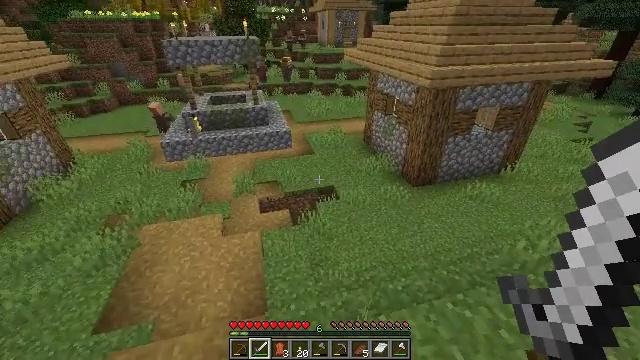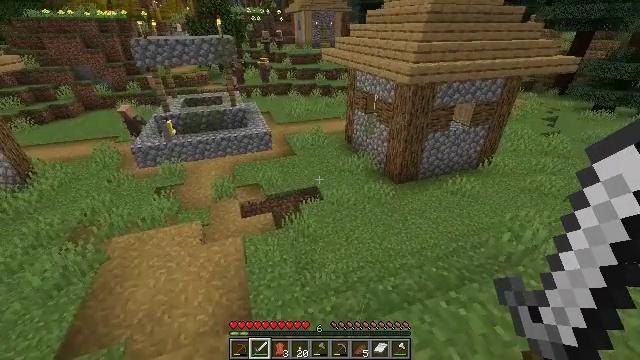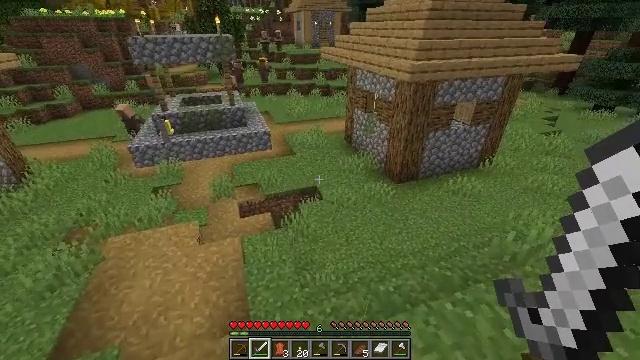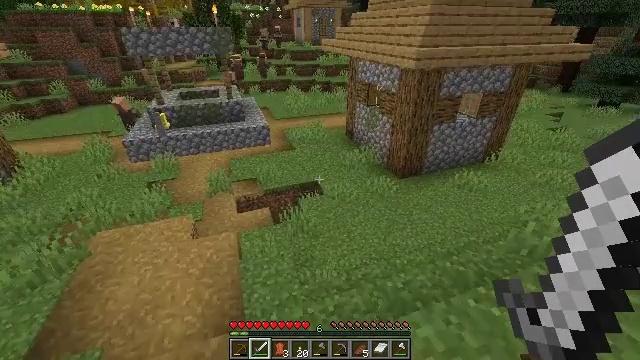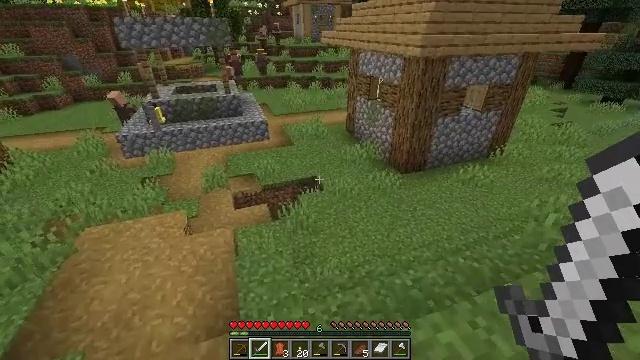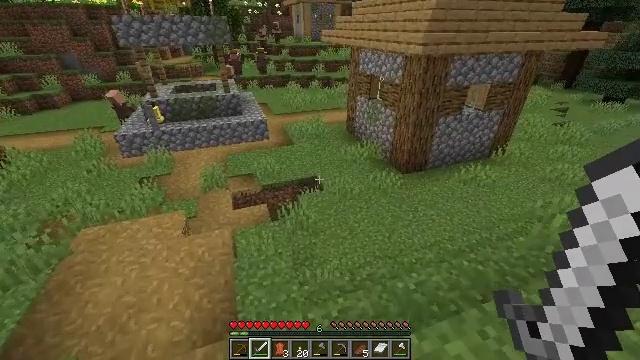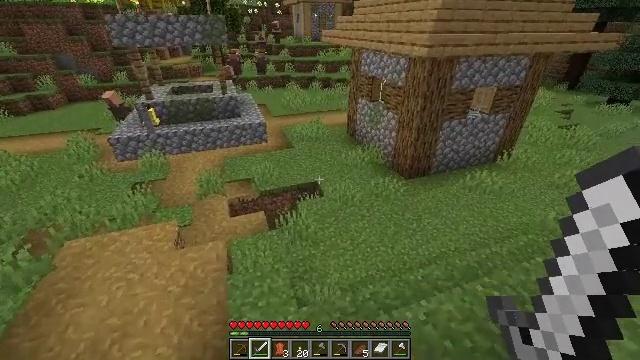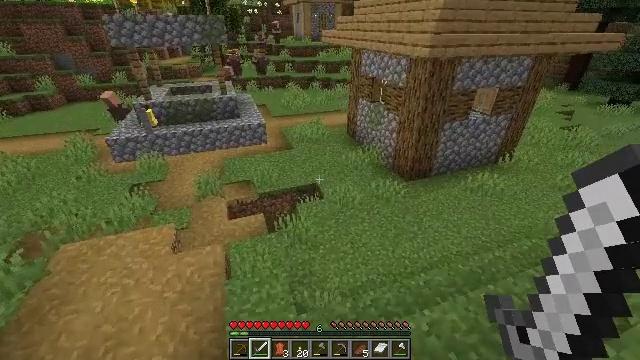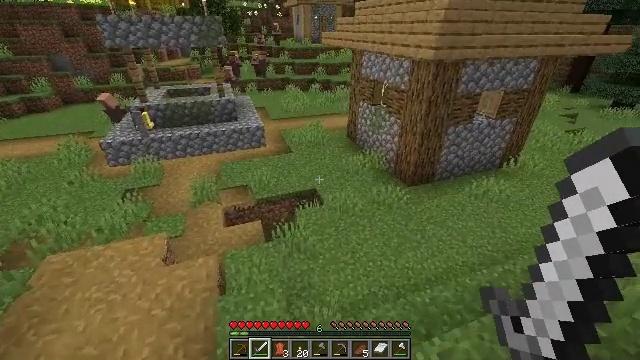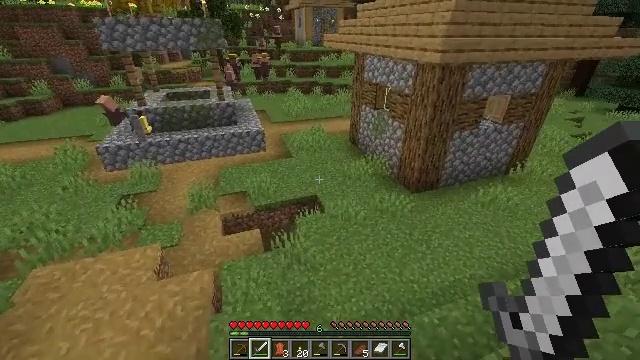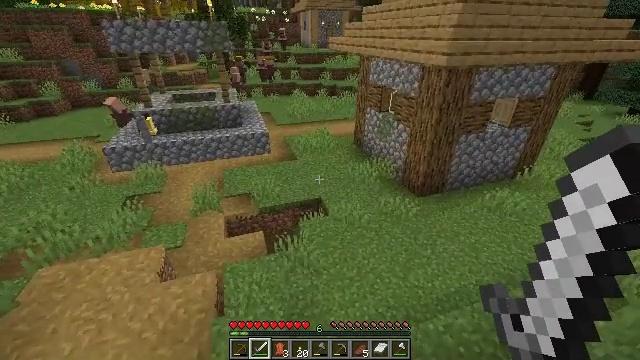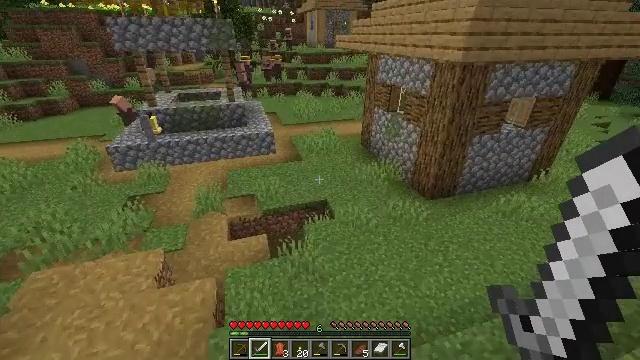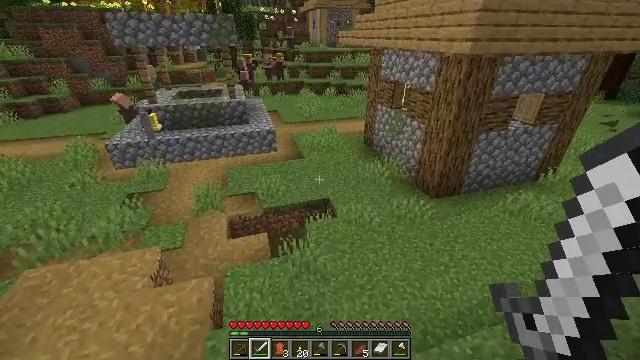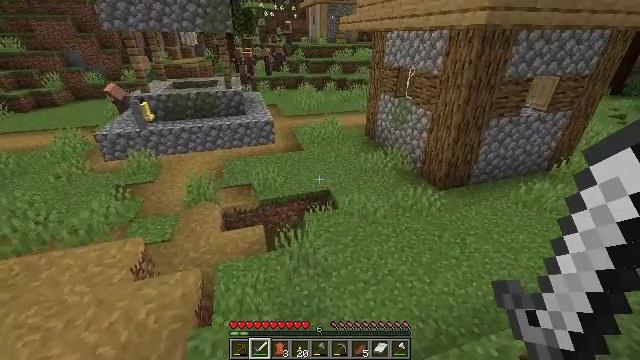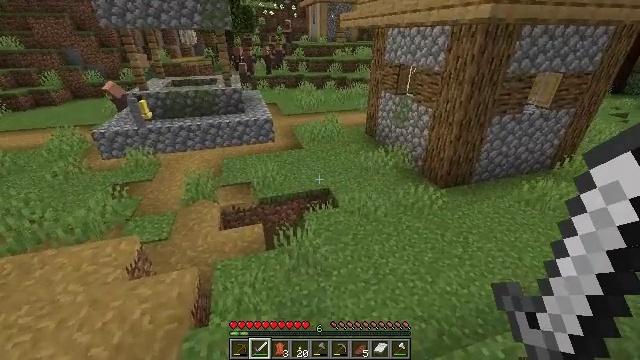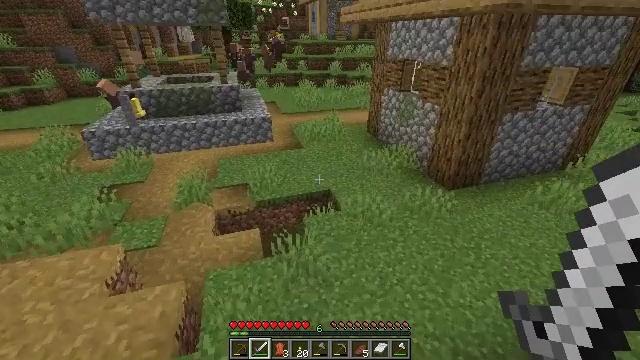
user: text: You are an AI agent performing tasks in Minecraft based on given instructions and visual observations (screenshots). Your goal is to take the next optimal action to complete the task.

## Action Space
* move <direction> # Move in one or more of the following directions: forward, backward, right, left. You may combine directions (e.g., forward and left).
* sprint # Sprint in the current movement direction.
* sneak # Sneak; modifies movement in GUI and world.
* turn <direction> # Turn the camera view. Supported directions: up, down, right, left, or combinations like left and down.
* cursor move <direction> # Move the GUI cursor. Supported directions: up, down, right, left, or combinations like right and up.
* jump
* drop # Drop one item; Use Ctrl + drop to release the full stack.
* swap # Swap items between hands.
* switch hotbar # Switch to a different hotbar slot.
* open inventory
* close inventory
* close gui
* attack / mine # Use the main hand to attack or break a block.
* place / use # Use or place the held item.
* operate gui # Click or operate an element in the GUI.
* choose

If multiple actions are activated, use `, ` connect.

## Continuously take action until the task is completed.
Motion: motion action
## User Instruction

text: Attack the hay block to get hay.
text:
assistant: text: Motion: move forward, turn right
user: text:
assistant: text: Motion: move forward
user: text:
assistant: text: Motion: move forward
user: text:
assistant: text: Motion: move forward
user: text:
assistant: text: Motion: move forward
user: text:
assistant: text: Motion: move forward
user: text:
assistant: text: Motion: move forward
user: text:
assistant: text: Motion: move forward
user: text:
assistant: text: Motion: move forward
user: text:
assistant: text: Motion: move forward, turn left
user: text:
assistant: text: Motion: move forward, turn left
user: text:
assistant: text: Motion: move forward
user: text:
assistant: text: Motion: move forward
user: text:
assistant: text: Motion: move forward
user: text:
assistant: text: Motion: move forward
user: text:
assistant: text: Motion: move forward
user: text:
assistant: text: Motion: move forward
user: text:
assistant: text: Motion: move forward
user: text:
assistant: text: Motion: move forward
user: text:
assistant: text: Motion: move forward, turn right
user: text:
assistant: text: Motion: move forward, turn right
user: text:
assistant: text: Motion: move forward, turn right
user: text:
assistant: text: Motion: move forward, turn right
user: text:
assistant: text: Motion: move forward, turn right
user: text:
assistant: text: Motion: move forward, turn right
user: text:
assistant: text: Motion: move forward, turn right
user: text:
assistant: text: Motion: move forward
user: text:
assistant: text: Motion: move forward
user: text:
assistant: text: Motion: move forward
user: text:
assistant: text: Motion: move forward